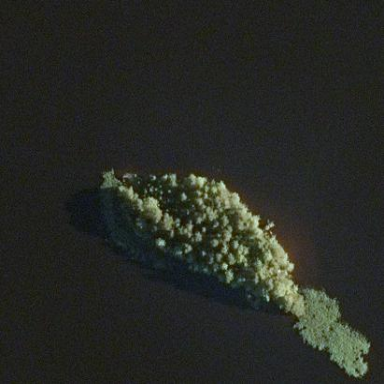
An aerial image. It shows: Islet covered with mixed woodland vegetation.